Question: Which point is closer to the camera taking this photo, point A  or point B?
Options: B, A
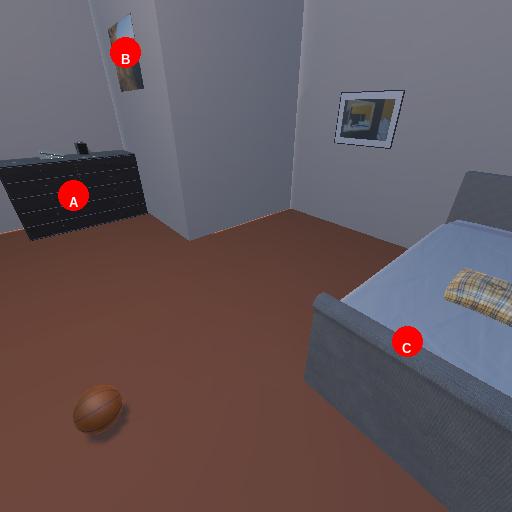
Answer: B